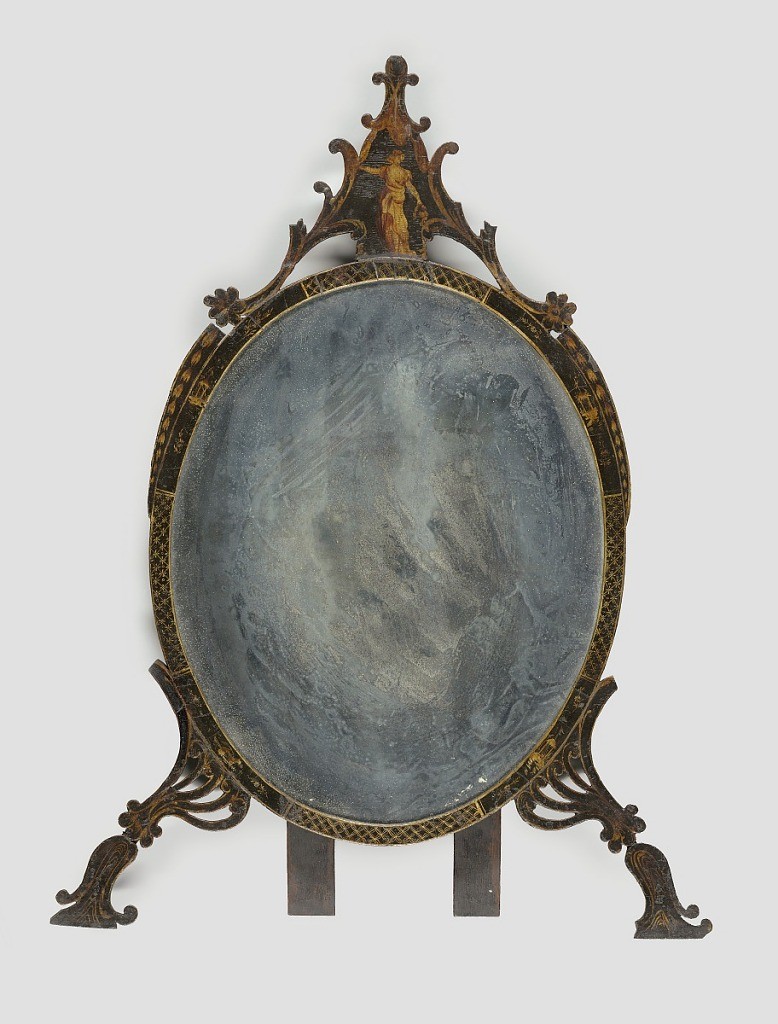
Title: Mirror
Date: ca. 1790
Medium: Japanned wood, mirrored plate glass
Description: Oval form with easle type support on back.